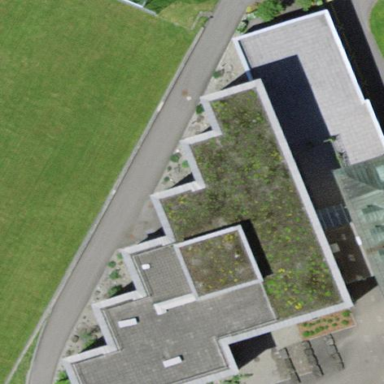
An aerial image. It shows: School building.